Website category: sports
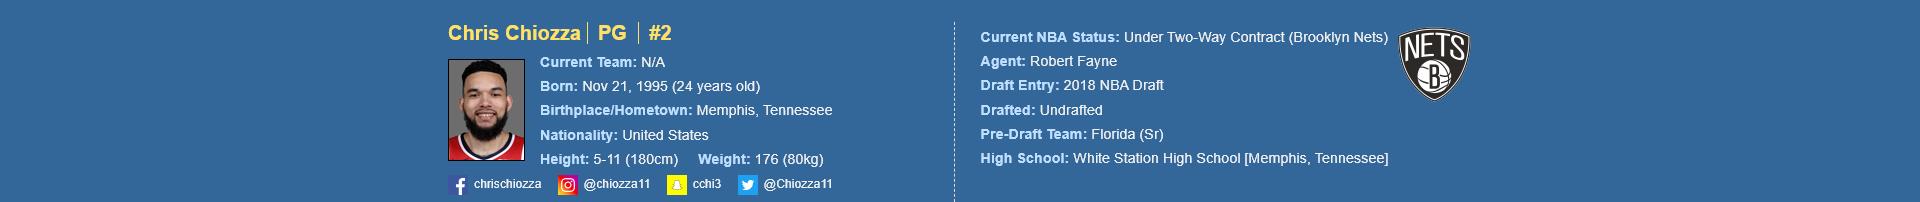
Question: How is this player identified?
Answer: Chris Chiozza

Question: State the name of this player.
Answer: Chris Chiozza

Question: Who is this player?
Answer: Chris Chiozza

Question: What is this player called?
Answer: Chris Chiozza

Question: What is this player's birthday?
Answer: Nov 21, 1995

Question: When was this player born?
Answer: Nov 21, 1995

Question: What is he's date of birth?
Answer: Nov 21, 1995

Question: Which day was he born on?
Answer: Nov 21, 1995

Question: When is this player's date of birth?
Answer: Nov 21, 1995

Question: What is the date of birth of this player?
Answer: Nov 21, 1995

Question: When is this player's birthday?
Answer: Nov 21, 1995

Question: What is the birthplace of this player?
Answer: Memphis, Tennessee

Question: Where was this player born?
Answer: Memphis, Tennessee

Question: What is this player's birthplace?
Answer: Memphis, Tennessee

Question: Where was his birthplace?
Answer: Memphis, Tennessee

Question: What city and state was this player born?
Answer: Memphis, Tennessee

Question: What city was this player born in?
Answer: Memphis, Tennessee

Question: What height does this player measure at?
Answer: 5-11 (180cm)

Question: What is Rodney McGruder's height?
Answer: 5-11 (180cm)

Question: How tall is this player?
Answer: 5-11 (180cm)

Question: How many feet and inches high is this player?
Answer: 5-11 (180cm)

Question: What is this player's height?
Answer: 5-11 (180cm)

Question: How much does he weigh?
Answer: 176 (80kg)

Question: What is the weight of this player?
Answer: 176 (80kg)

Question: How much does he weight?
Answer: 176 (80kg)

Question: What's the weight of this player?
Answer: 176 (80kg)

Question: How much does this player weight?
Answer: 176 (80kg)

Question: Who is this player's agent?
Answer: Robert Fayne

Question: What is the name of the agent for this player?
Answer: Robert Fayne

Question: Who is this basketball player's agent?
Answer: Robert Fayne

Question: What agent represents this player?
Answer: Robert Fayne

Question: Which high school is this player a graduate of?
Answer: White Station High School

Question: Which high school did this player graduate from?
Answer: White Station High School

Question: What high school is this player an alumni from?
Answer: White Station High School

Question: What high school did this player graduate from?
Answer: White Station High School

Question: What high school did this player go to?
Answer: White Station High School

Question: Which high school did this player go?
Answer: White Station High School